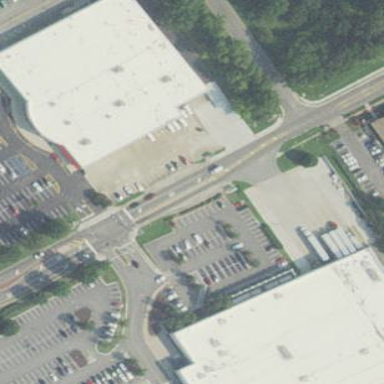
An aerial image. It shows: Commercial building.